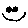
Label: smiley face